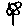
Label: flower